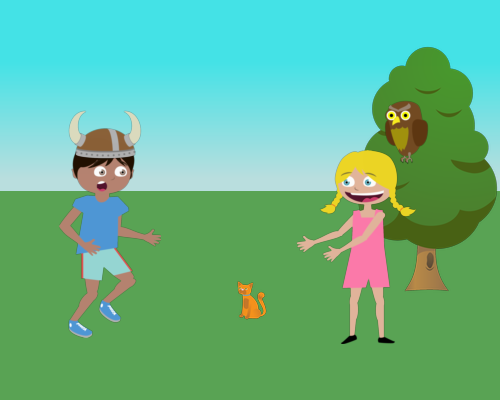
a small bushy tree on right edge, middle of the ground an owl on middle left of the tree facing left side a large girl with laughing face her arms to left facing left covering left side of the tree, a small cat in front of the girl middle of the picture exactly a boy with running position shocking face facing right to the left of the cat he is wearing horns hat